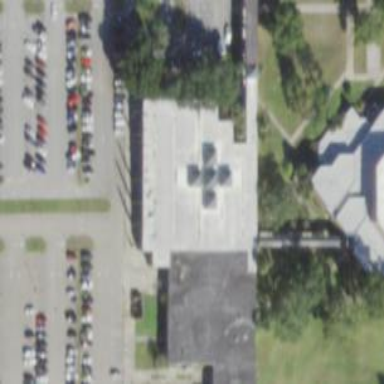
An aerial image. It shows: College building.